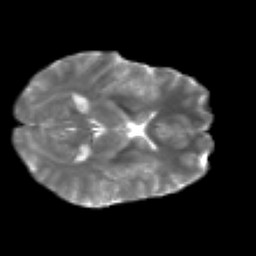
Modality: T2w
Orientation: axial
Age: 26
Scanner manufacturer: siemens
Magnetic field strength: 3 T
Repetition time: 2.2 s
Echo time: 0.084 s